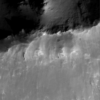
Label: not_dusty